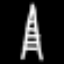
Label: The Eiffel Tower